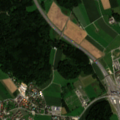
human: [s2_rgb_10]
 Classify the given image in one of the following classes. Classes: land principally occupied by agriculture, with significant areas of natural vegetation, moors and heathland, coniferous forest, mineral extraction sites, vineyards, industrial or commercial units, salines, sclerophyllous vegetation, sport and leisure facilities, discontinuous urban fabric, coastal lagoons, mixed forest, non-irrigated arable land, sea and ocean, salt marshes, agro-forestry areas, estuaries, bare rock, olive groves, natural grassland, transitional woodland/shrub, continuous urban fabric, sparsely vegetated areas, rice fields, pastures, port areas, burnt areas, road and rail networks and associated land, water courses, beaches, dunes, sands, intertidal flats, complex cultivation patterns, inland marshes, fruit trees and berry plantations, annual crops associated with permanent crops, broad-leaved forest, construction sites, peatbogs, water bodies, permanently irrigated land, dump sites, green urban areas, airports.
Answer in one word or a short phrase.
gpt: discontinuous urban fabric, industrial or commercial units, non-irrigated arable land, mixed forest